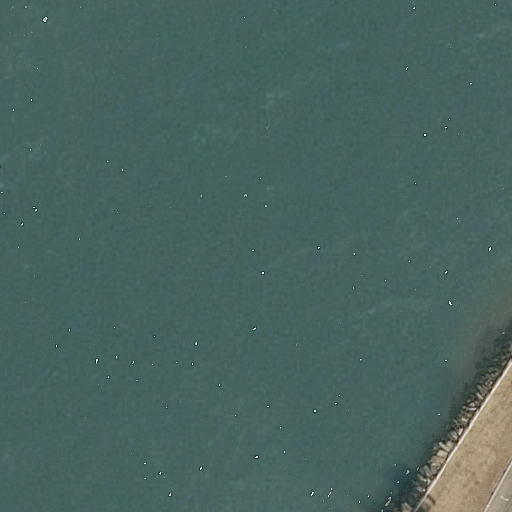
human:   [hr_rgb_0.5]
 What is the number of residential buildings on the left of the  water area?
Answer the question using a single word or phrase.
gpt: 0

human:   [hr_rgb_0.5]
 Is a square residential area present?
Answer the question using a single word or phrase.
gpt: no

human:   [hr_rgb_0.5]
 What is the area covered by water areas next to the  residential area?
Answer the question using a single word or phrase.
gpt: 10251m2

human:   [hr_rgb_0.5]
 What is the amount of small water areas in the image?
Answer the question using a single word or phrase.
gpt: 0

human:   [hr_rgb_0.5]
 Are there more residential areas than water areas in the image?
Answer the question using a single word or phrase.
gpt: no

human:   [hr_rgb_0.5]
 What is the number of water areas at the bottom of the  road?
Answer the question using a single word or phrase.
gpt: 0

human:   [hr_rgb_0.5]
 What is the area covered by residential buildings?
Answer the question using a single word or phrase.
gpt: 0m2

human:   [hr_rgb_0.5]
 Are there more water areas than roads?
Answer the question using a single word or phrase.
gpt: no

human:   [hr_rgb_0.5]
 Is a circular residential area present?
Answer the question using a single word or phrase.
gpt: no

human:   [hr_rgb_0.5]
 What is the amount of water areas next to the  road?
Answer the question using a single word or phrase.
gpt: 1

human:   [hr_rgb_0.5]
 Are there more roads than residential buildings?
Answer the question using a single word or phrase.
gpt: yes

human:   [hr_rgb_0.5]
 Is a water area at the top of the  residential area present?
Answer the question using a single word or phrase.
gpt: yes

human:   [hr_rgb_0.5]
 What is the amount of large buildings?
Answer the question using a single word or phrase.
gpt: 0

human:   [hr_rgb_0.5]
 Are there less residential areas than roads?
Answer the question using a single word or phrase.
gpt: no

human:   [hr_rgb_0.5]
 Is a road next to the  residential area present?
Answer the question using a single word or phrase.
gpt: yes

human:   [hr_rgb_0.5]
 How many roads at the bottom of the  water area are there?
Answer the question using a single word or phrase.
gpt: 1

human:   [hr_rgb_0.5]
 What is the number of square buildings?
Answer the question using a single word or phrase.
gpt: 0

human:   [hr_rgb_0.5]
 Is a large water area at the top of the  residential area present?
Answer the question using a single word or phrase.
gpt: yes

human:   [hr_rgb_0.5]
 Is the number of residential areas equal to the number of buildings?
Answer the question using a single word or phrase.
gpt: no

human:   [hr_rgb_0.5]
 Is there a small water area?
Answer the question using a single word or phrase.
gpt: no

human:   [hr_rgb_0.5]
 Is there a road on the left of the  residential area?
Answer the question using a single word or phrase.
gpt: yes

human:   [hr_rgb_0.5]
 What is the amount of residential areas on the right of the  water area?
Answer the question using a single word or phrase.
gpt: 1

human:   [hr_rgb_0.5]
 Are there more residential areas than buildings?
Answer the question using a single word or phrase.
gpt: yes

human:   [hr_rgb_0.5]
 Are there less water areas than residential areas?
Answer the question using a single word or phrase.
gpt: no

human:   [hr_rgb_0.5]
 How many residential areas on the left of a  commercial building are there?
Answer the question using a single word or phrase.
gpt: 0

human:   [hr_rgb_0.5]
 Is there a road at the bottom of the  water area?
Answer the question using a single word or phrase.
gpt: yes

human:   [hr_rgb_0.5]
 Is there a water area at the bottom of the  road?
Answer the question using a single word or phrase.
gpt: no

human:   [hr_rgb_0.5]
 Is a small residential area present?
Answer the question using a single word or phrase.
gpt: no

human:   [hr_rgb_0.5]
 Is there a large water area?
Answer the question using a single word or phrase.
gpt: yes

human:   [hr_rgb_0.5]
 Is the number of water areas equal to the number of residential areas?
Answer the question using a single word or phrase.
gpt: yes

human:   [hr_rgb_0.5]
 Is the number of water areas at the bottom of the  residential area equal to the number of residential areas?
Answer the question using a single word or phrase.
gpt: no

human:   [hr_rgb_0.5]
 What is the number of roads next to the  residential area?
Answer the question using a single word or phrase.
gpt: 1

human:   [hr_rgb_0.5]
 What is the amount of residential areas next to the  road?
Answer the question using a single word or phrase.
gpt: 1

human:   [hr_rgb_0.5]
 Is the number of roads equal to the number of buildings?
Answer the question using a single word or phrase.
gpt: no

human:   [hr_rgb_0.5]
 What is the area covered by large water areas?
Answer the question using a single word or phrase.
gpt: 10251m2

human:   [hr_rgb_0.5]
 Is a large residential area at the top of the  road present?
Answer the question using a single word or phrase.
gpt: no